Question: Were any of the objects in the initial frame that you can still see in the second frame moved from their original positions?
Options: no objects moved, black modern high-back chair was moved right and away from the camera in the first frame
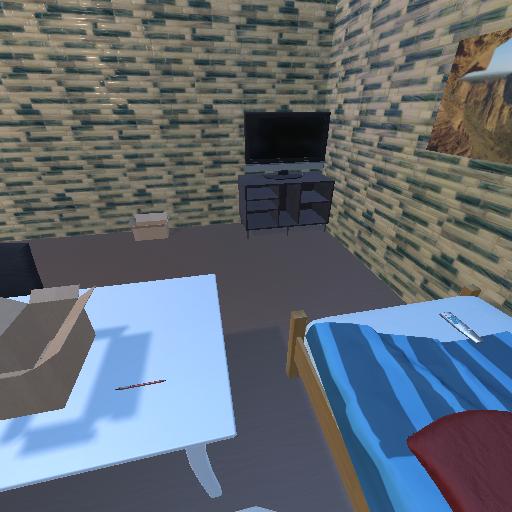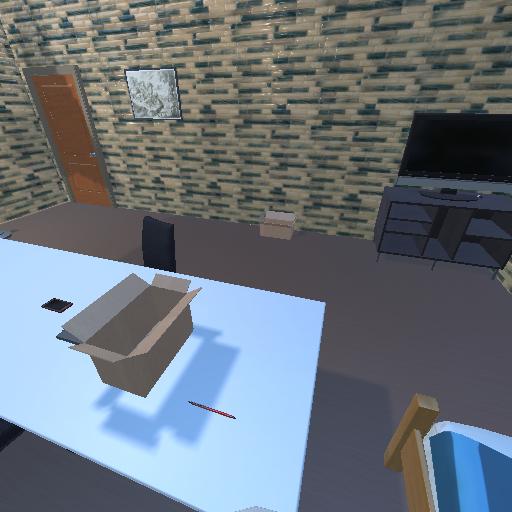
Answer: no objects moved